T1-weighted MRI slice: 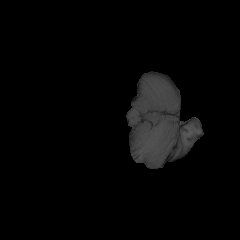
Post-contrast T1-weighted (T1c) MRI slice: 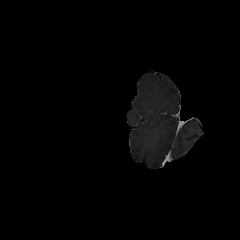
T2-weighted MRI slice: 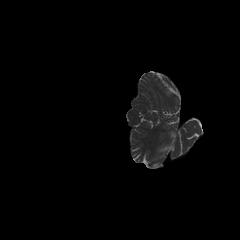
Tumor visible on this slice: no